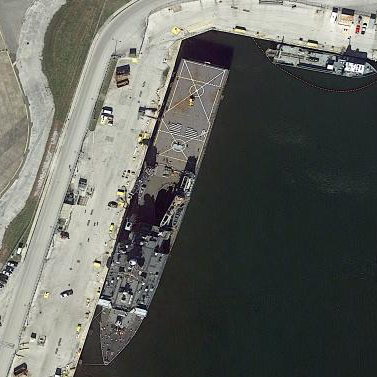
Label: combat